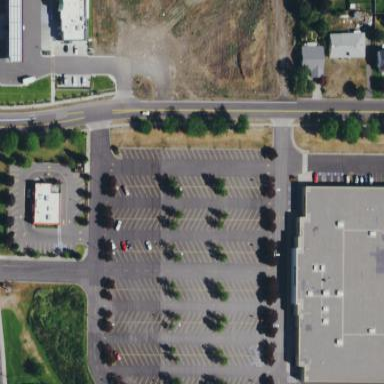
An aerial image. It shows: Asphalt surface.